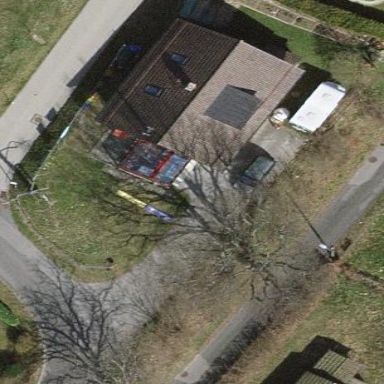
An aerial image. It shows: Simple and straightforward house.